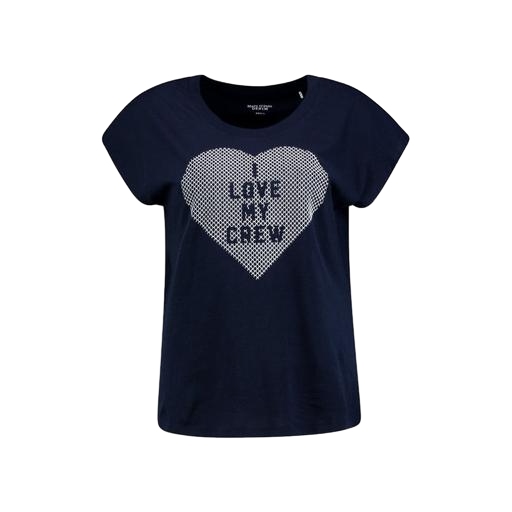
crew tee, blue plus size printed t-shirt only macy, navy tee, white background